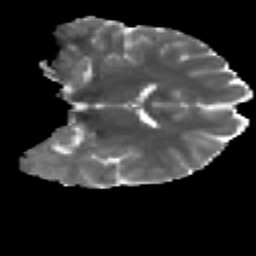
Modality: MD
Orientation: coronal
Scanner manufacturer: ge
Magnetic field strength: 3 T
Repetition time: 7.98 s
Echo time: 0.0701 s